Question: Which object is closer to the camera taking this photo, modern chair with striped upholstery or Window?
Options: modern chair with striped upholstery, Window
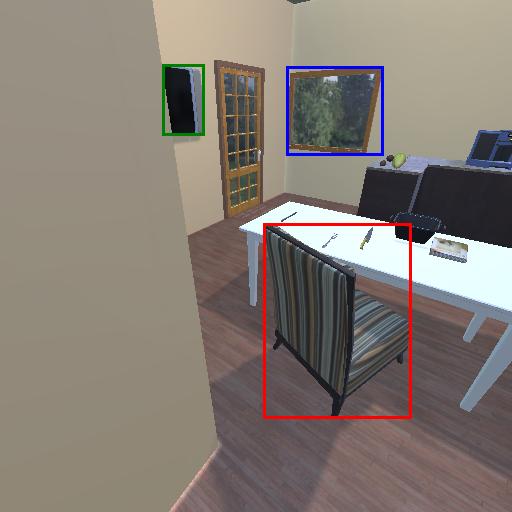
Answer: modern chair with striped upholstery